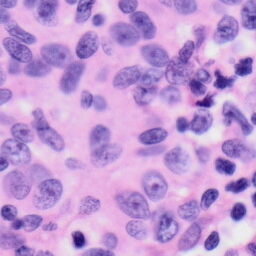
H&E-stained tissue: Skin